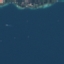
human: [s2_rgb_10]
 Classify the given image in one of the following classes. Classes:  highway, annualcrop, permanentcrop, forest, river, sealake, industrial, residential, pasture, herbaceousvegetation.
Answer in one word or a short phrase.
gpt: SeaLake